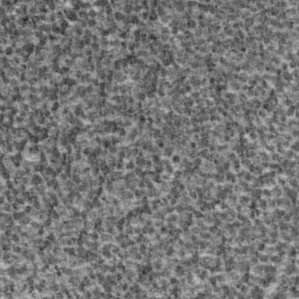
Label: frost